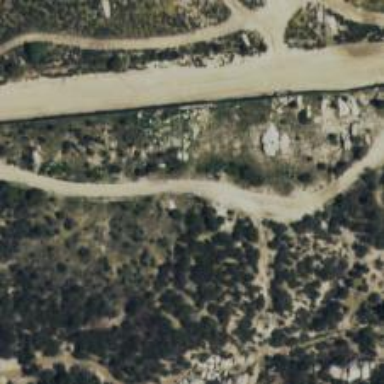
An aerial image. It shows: Unclassified road.